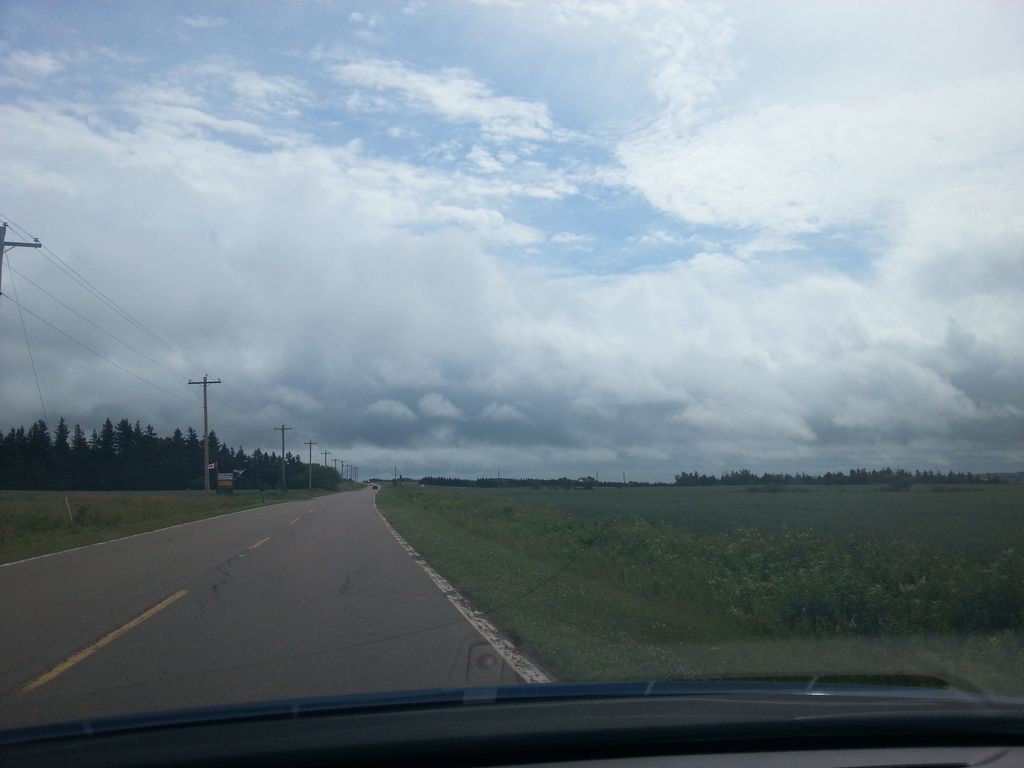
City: charlottetown